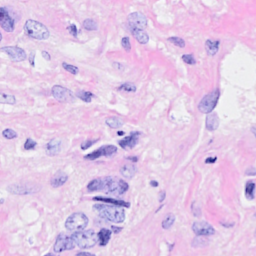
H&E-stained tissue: Breast